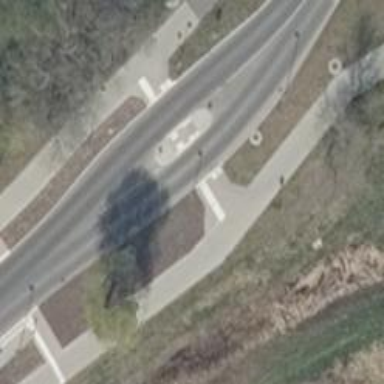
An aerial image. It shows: Uncontrolled crossing with pedestrian island.